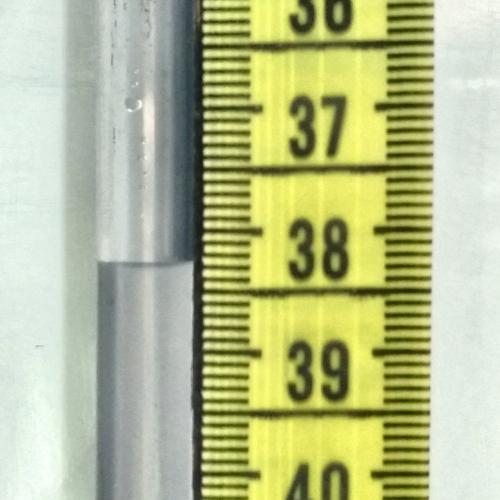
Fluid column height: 38.3 cm